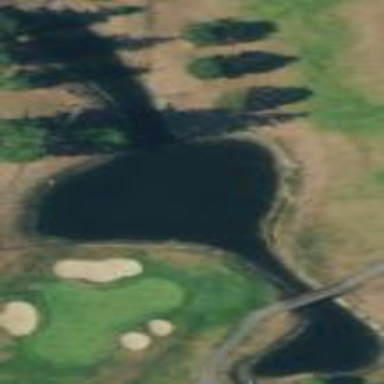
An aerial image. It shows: Water hazard in golf course. The hazard is natural water feature.